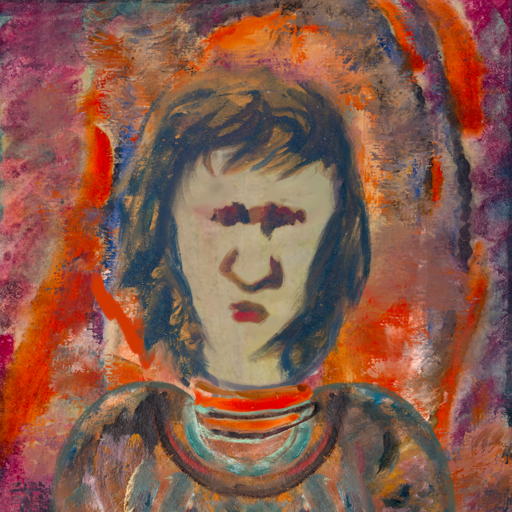
Background: Experience, Head And Neck Front: Hill_Girl, Face Front: In_The_Sun, Bust: Boggyland, Hair Front: InTheSun, Head Accessory: Blank, Second Necklace: Blank, Necklace: Experience, Baby: Blank